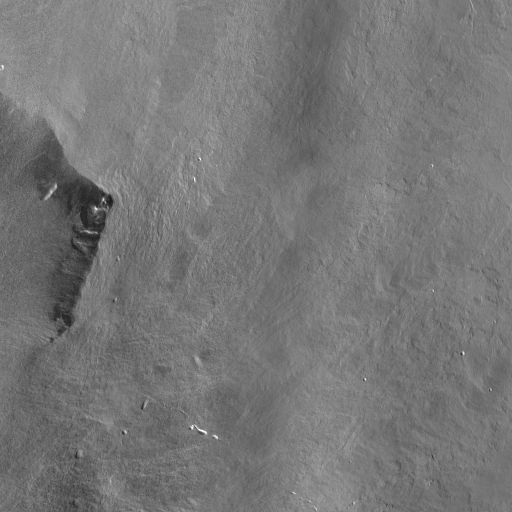
Crater classes present: Background, Other